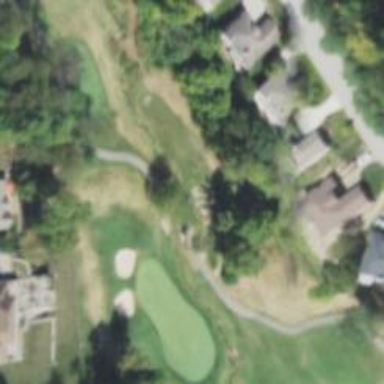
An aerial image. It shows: Path for both roads and golfers.